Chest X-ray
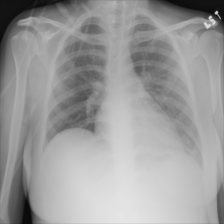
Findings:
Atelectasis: negative
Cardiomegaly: negative
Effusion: negative
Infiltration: negative
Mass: negative
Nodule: negative
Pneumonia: negative
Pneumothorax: negative
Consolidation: negative
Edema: negative
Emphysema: negative
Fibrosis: negative
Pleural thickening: negative
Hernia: negative